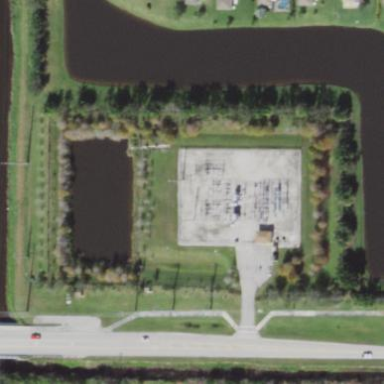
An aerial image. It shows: Distribution substation surrounded by fence.